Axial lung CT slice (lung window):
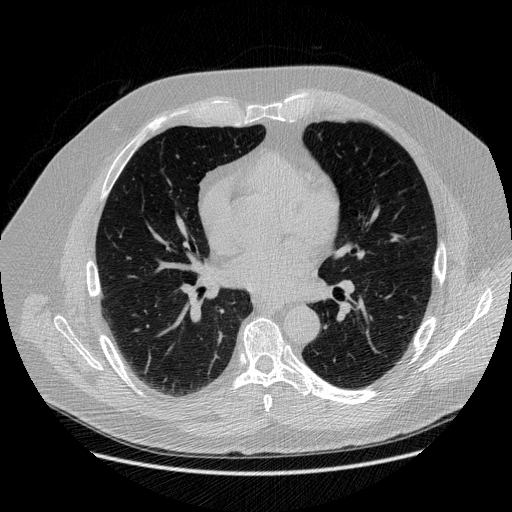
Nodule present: no